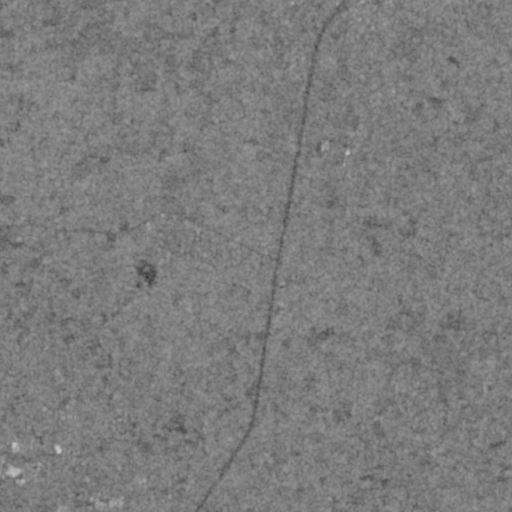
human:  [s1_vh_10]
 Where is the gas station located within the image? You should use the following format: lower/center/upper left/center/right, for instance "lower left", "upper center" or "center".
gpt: The gas station is located in the lower left of the image.
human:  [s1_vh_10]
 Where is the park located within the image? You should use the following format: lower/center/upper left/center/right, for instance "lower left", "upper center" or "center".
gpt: The park is located in the lower left of the image.
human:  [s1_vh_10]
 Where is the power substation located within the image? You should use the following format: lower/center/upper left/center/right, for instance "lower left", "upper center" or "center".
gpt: The power substation is located in the lower left of the image.
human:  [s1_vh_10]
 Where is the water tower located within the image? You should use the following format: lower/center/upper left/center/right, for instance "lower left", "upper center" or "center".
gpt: The water tower is located in the lower left of the image.
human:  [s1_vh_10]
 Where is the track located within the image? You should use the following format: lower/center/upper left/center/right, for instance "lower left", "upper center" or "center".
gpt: There is no track in the image.

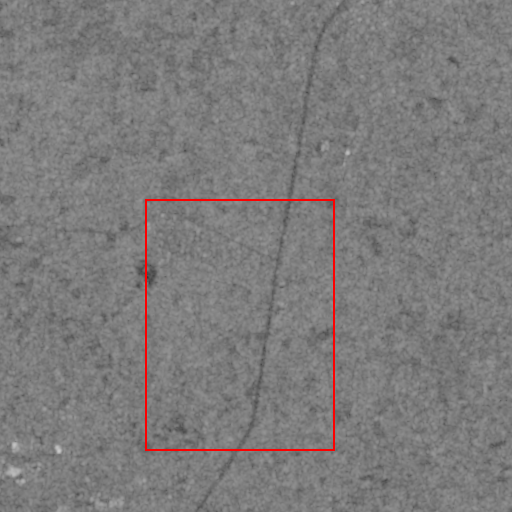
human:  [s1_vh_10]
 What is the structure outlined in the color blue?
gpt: There is no blue outline.
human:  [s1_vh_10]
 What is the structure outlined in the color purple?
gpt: There is no structure outlined in purple.